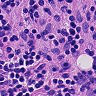
Metastatic tissue present: no